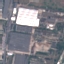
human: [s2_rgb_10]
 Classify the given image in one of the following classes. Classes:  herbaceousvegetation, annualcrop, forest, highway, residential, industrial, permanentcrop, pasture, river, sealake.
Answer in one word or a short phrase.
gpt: Industrial